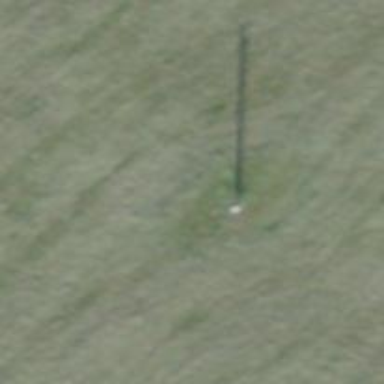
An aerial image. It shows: Utility pole as the man-made structure.